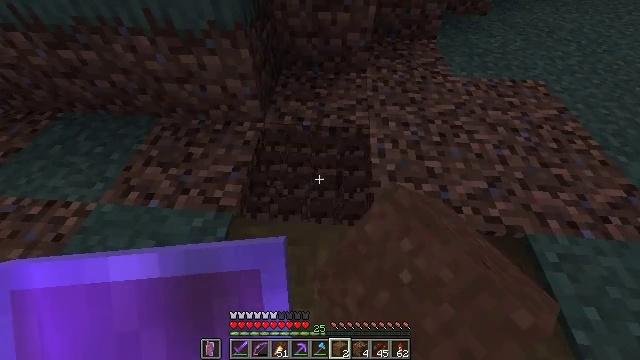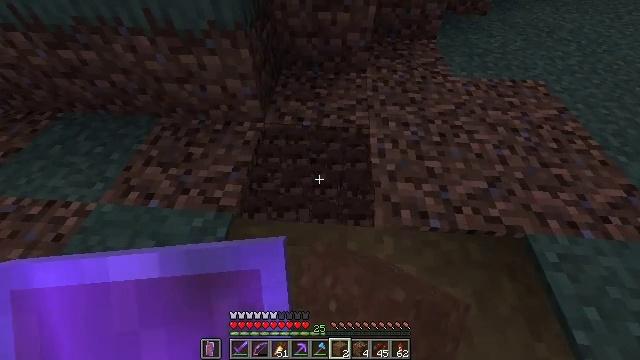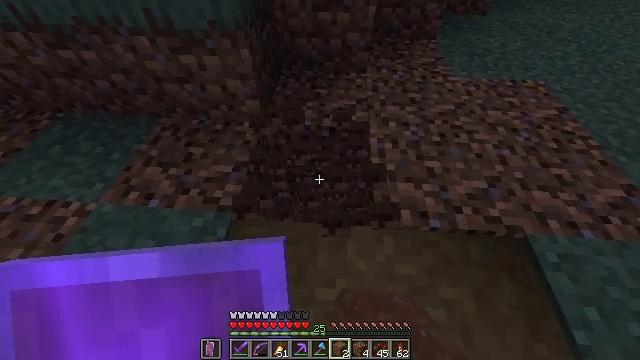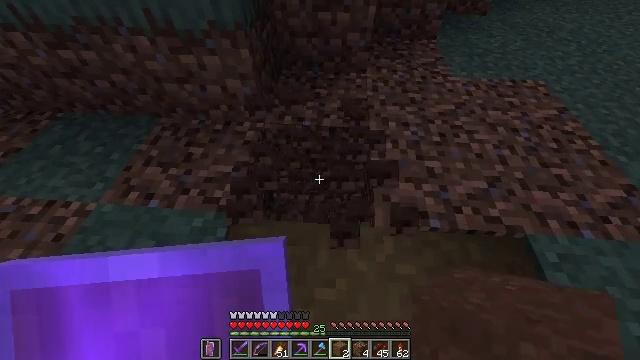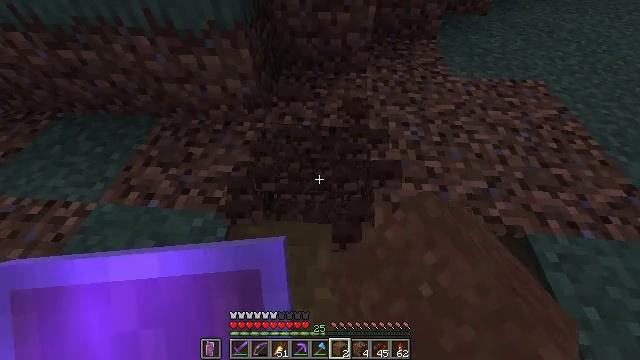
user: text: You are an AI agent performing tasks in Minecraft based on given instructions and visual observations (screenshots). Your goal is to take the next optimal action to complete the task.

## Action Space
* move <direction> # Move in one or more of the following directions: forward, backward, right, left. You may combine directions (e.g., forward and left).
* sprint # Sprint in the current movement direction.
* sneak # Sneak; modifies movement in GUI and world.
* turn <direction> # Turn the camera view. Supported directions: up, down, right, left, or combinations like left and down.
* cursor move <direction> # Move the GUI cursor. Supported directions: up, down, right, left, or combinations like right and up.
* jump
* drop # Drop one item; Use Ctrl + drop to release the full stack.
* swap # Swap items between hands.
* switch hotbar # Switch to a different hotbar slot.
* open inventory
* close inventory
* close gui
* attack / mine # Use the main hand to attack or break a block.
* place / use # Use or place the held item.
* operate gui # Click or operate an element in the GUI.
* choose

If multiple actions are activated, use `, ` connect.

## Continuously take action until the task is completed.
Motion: motion action
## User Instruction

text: Collect coarse dirt blocks.
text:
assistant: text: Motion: attack / mine
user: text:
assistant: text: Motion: attack / mine
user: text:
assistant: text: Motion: attack / mine
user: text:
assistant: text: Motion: attack / mine
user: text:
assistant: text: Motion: attack / mine